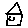
Label: house